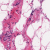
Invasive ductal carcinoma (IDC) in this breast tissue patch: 0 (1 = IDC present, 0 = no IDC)